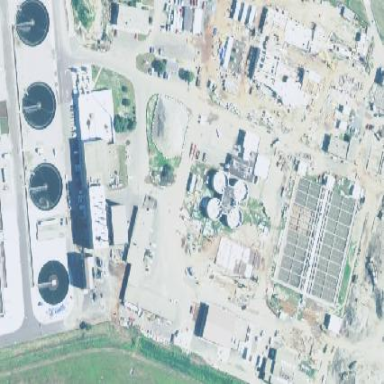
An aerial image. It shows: View of wastewater plant.